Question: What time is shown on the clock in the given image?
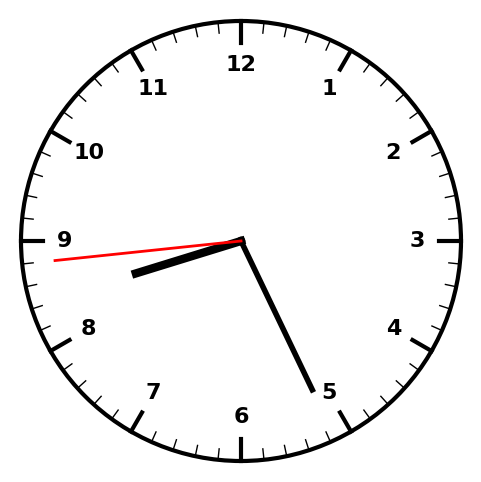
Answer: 08:25:44